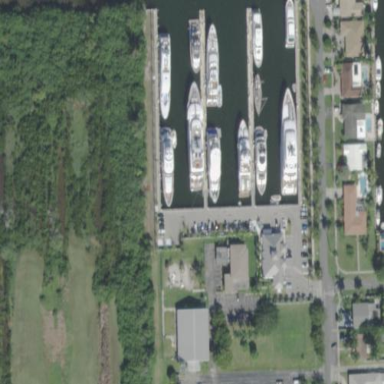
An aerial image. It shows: Marina on leisure land.